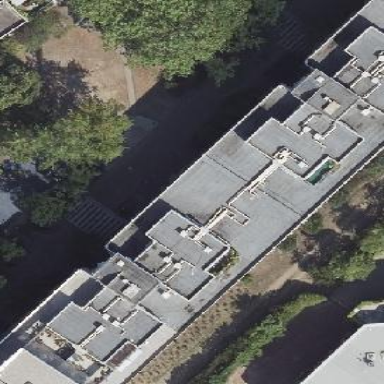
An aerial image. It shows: Part of building is shown in the image.